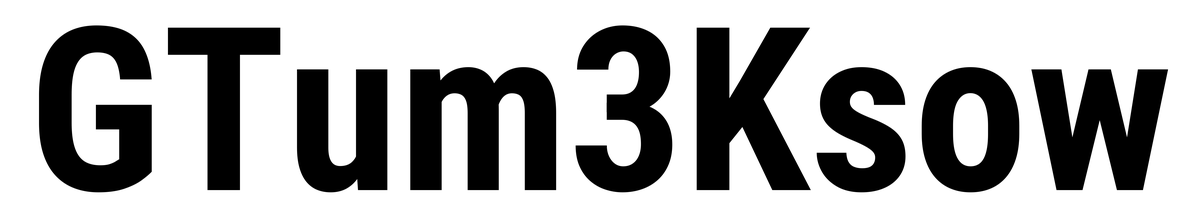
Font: Roboto_Condensed_Bold